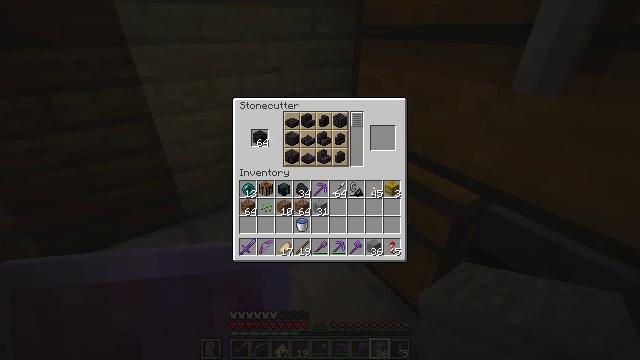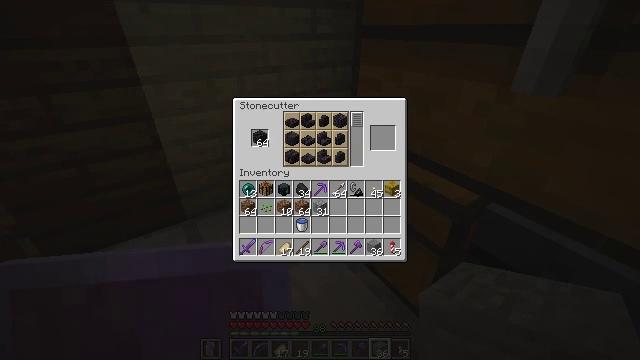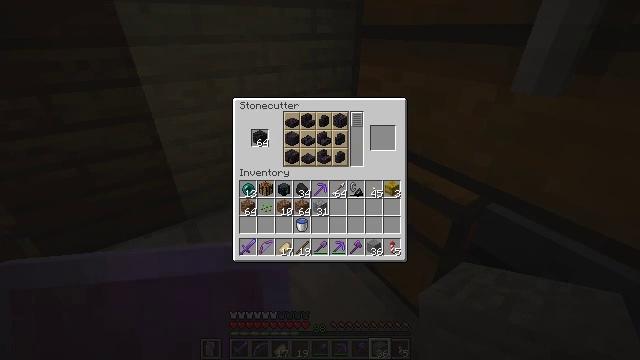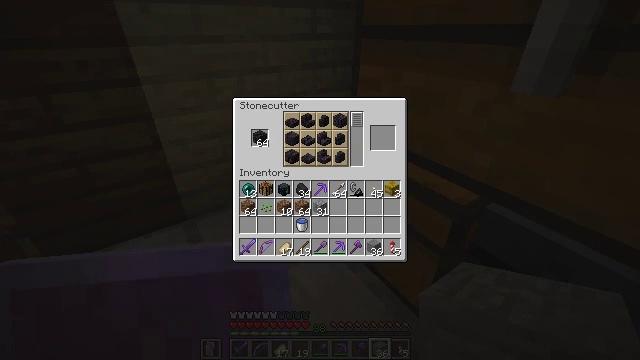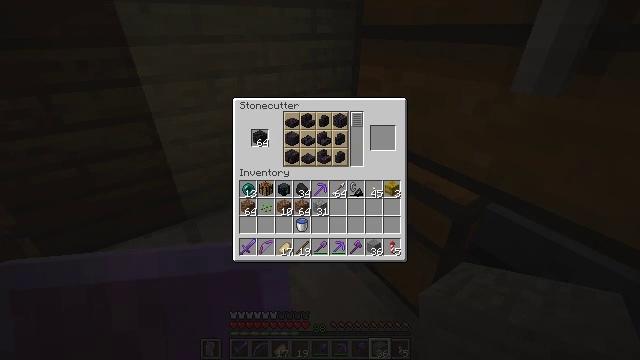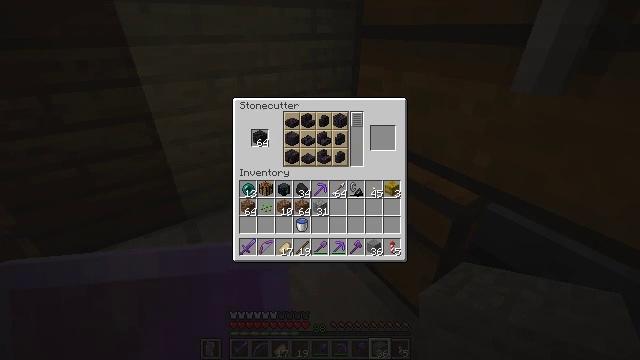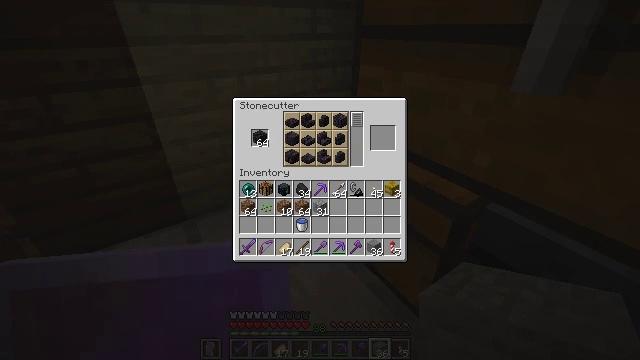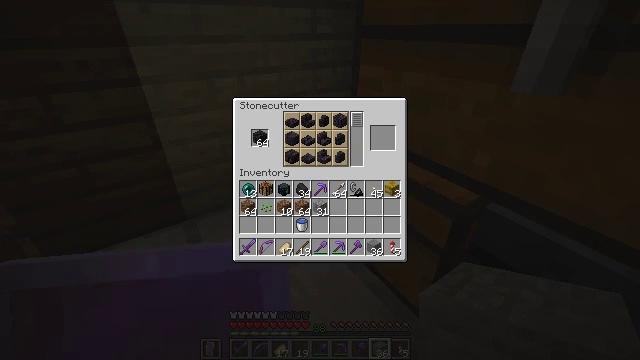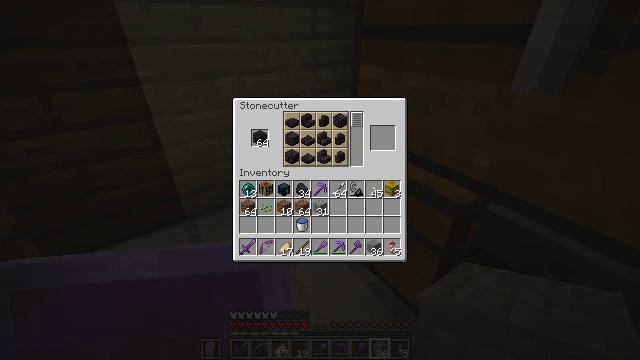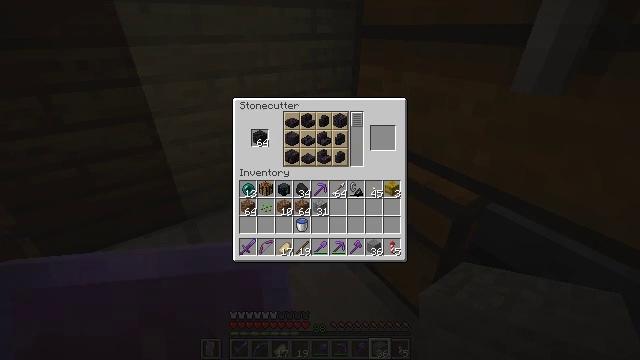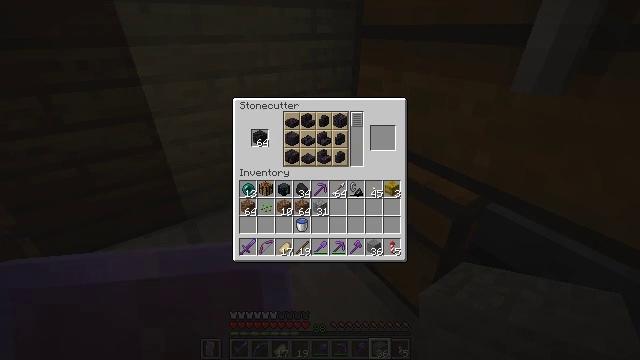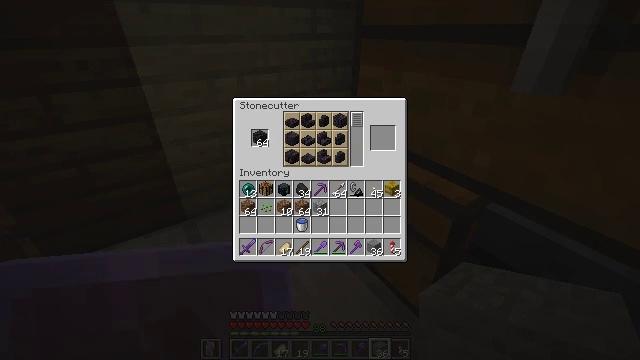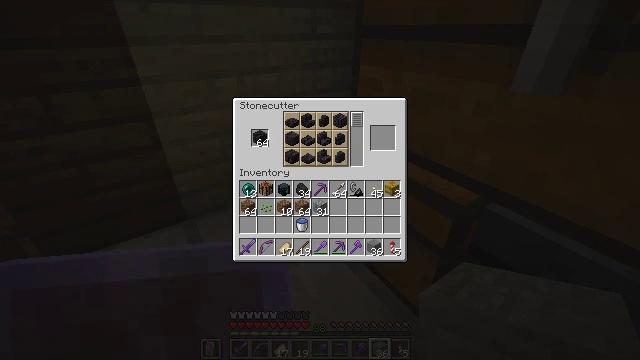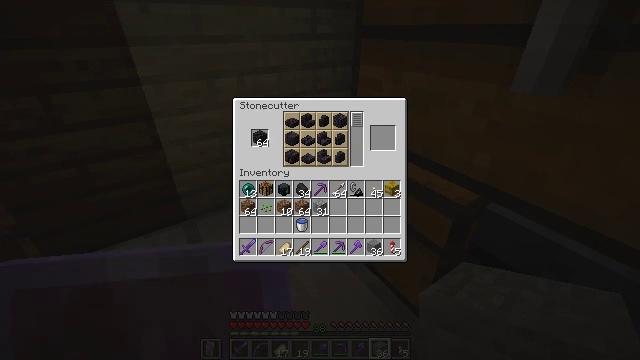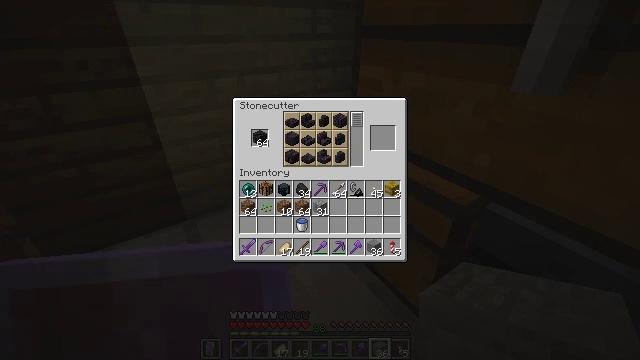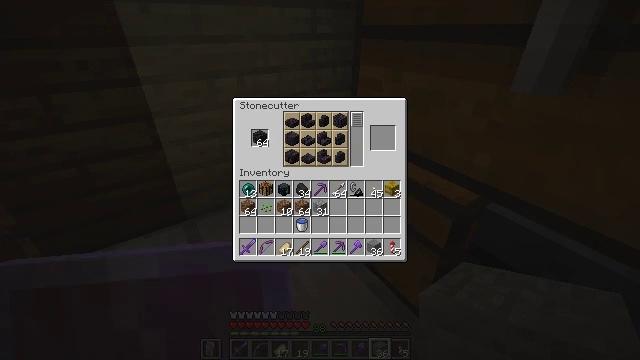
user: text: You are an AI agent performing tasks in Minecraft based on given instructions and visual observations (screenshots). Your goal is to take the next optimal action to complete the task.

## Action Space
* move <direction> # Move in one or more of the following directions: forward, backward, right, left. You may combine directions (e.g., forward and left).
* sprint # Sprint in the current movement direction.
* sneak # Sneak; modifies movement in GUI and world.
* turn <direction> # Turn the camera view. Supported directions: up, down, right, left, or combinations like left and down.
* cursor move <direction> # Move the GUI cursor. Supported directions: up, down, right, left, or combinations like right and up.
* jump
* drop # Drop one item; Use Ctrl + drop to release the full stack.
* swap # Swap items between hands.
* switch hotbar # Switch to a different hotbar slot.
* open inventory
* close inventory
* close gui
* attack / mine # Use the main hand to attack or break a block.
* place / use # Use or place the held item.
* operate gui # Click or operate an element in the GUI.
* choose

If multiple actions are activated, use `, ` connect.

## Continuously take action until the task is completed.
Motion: motion action
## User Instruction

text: Put polished blackstone in the crafting grid to craft polished blackstone bricks.
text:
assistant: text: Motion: attack / mine
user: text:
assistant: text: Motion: attack / mine
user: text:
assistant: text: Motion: attack / mine
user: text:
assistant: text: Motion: attack / mine
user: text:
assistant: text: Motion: attack / mine
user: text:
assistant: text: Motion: no_op
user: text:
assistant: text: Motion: no_op
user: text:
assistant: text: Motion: no_op
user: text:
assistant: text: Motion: no_op
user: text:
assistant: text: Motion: no_op
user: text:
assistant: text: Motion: no_op
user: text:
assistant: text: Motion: no_op
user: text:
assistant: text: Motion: no_op
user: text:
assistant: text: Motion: no_op
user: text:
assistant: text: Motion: no_op
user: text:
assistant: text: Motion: no_op
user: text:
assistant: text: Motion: no_op
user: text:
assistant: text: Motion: no_op
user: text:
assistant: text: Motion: no_op
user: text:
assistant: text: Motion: turn left and up
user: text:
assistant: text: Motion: no_op
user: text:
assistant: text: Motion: no_op
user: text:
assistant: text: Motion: no_op
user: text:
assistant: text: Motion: no_op
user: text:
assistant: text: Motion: no_op
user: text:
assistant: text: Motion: no_op
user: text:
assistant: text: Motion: turn right
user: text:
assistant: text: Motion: no_op
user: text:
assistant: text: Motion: no_op
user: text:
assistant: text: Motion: no_op